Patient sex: M
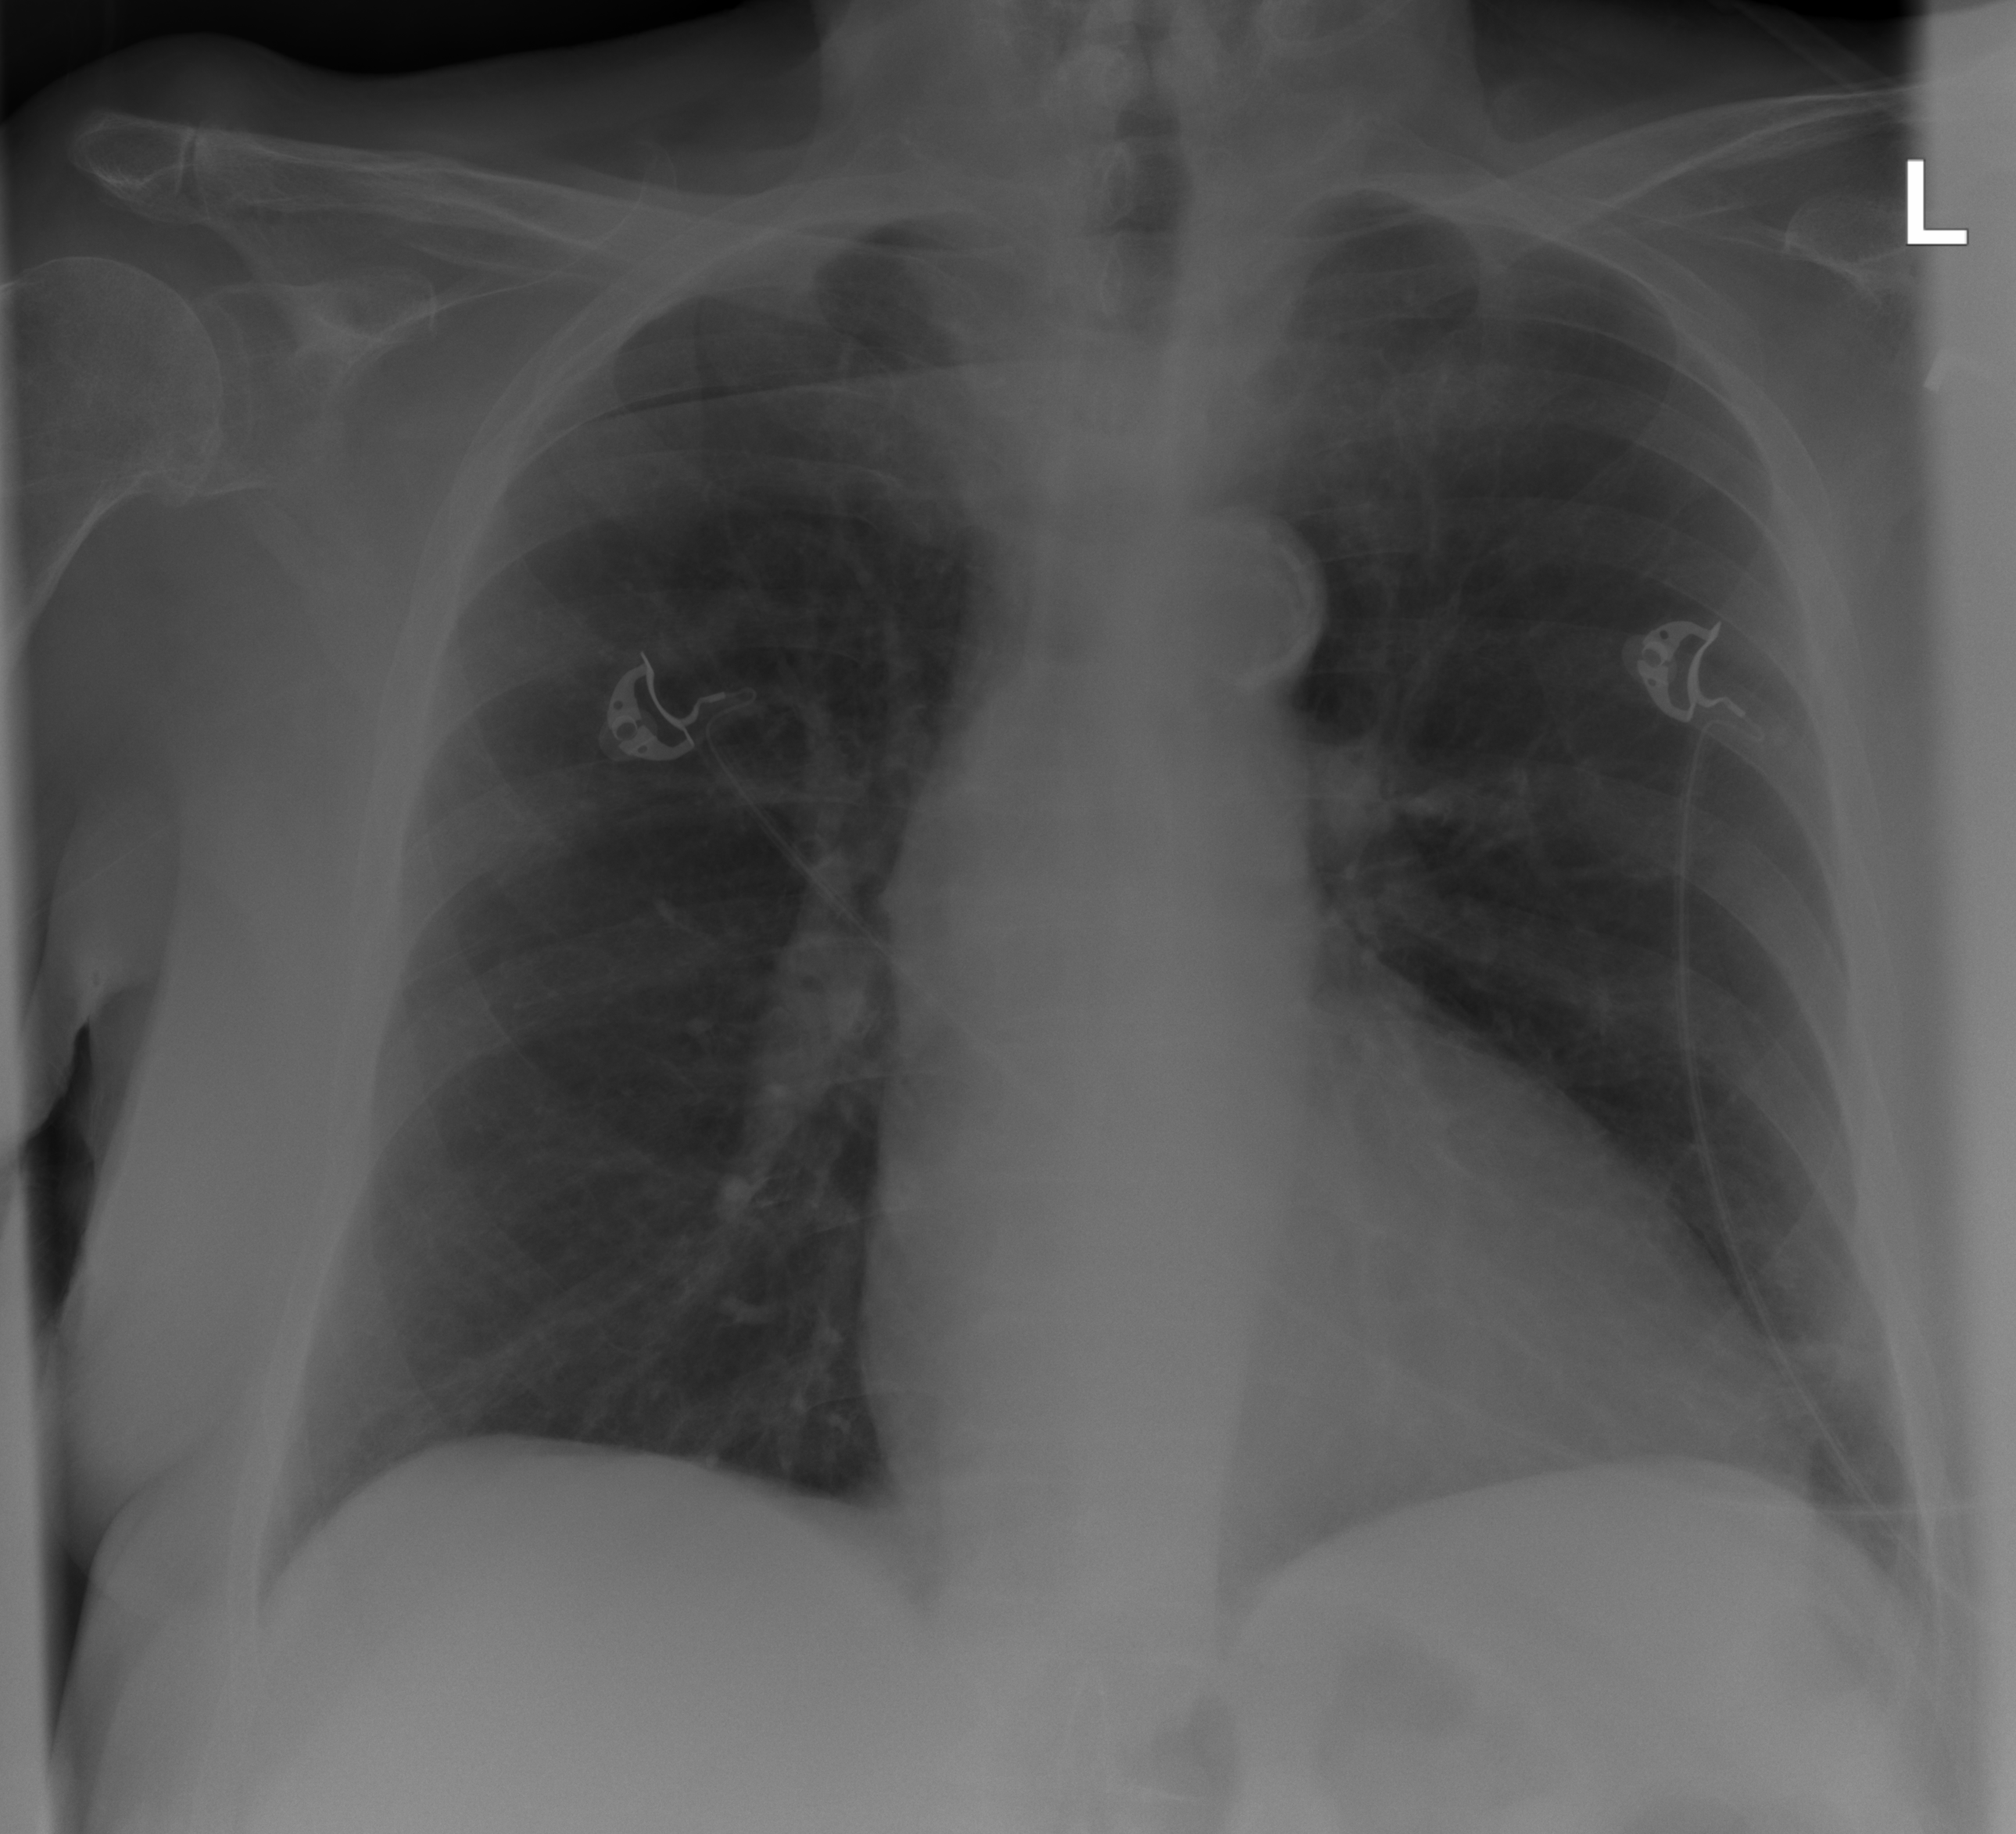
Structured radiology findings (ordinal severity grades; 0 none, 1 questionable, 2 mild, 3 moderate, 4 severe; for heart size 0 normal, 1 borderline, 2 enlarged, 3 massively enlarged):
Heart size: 2
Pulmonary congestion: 0
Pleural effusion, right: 0
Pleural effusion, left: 0
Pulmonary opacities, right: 0
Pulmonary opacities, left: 0
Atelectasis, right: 0
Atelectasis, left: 2